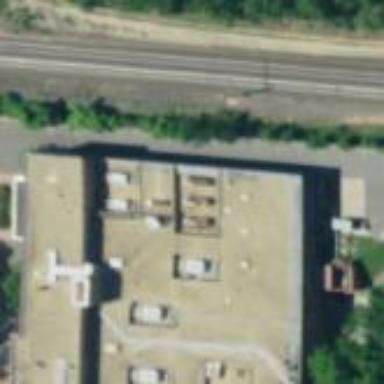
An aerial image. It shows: Building.